Question: '''
<div dojoType="dijit.Dialog" id="errorDialog" title="An error occured" style="display: none">
<p id="errorMessage">An unexpected error occurred</p>
<button dojoType="dijit.form.Button" type="submit" onClick="hideErrorDialog();">
OK
</button>
'''
Can I add an image to a dojo dialog? to to make it appear like an alert box or something? Above is my current code?
Something like

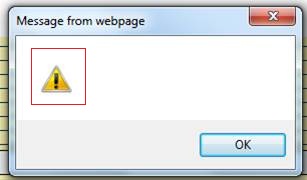
Answer: You will need a CSS style called 'alertIcon', something like:
'''
.alertIcon {
width:32px;
height:32px;
background-repeat:no-repeat;
background: url("path/to/alert/icon/alertIcon.png");
}
'''
and here is some modified HTML:
'''
<div dojoType="dijit.Dialog" id="errorDialog" title="An error occured" style="display: none">
<div>
<span class="dijitInline alertIcon"></span>
<span id="errorMessage" class="dijitInline">An unexpected error occurred</span>
</div>
<button dojoType="dijit.form.Button" type="submit" onClick="hideErrorDialog();">
OK
</button>
'''